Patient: sex M, age 57
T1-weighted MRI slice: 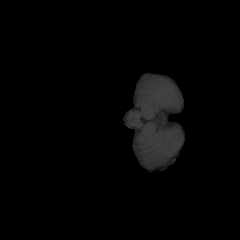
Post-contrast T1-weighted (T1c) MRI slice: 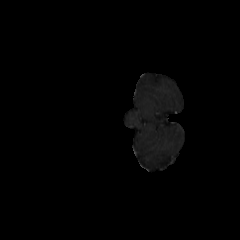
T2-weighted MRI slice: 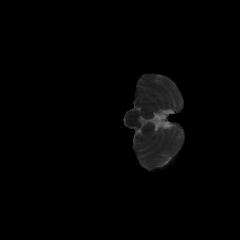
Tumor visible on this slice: no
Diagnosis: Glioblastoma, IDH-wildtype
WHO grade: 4